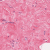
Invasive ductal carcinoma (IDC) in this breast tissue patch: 0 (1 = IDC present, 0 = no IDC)